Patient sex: M
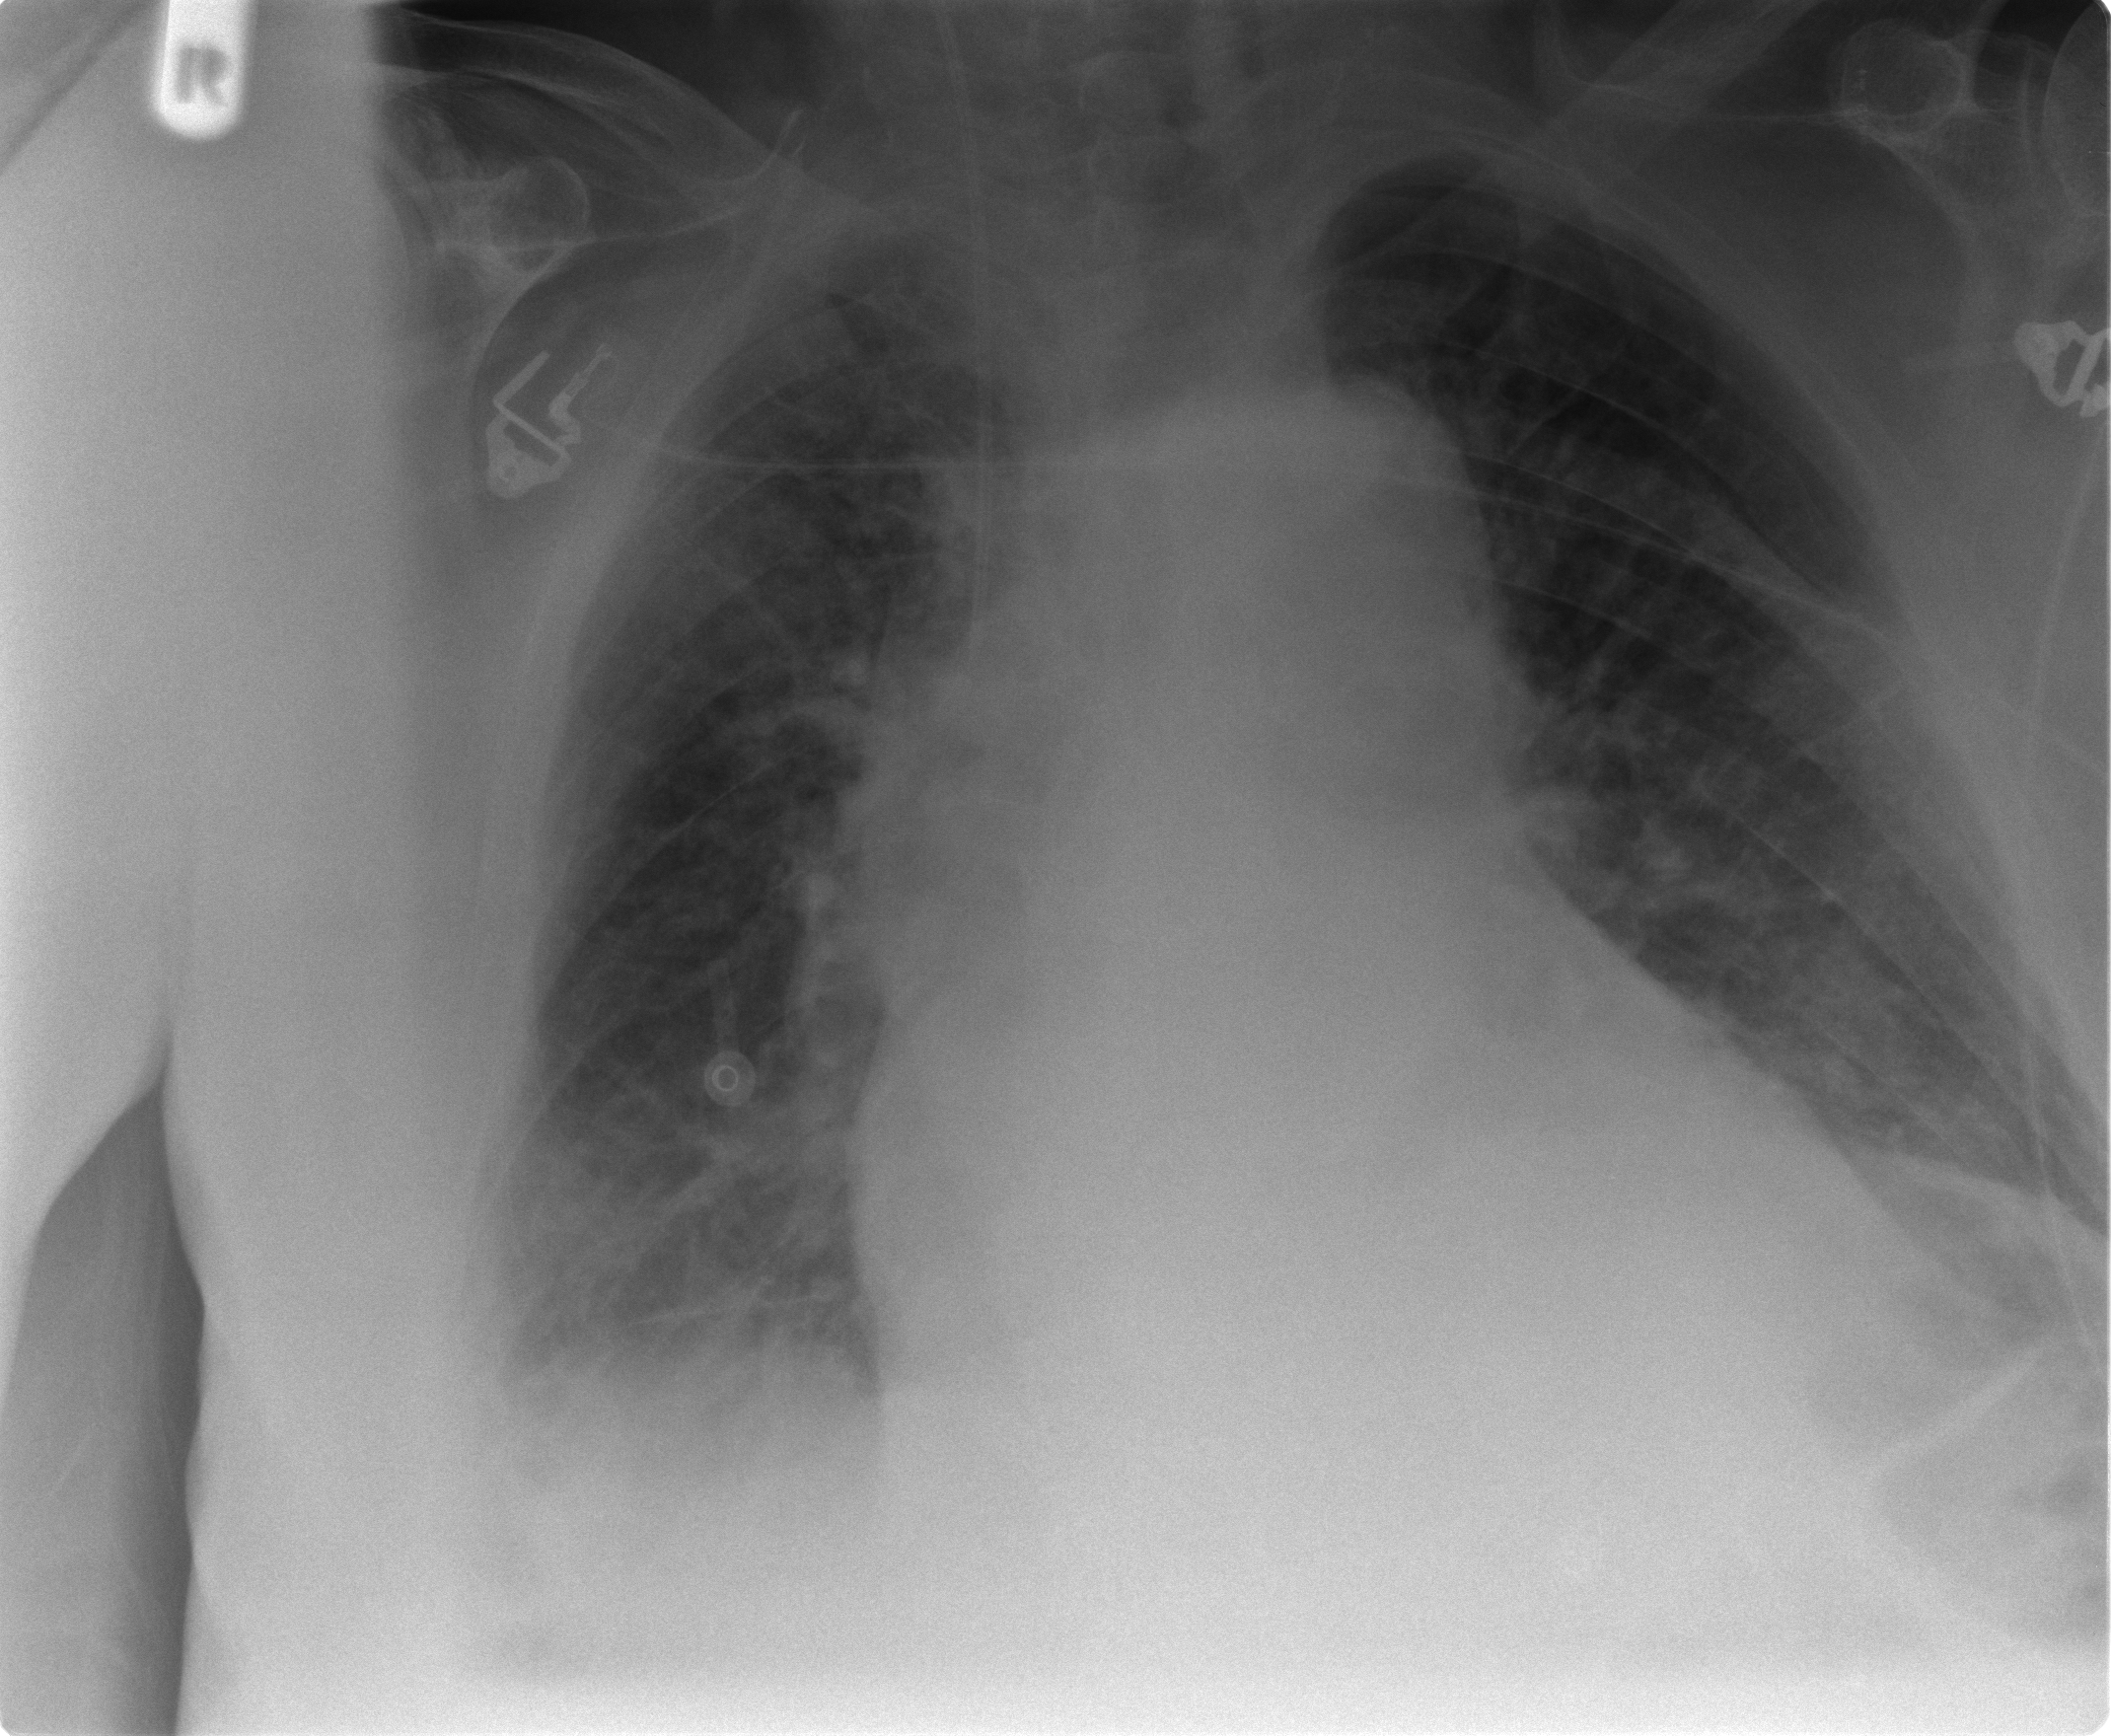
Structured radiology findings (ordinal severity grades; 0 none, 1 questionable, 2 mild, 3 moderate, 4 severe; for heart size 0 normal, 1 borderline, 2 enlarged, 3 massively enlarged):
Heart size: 2
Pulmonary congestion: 2
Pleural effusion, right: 2
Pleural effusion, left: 2
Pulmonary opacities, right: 0
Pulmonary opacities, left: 2
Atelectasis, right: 2
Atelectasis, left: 2